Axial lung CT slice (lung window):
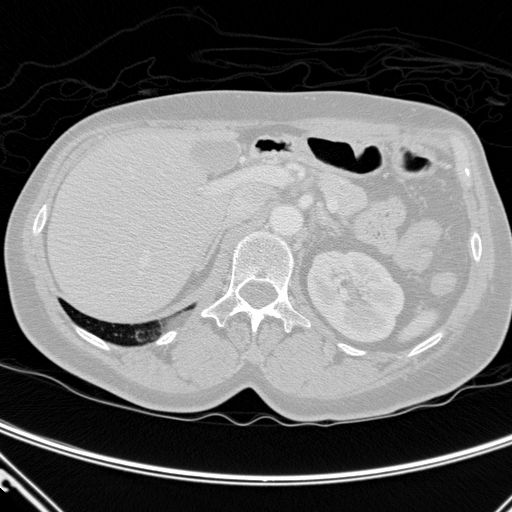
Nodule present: no